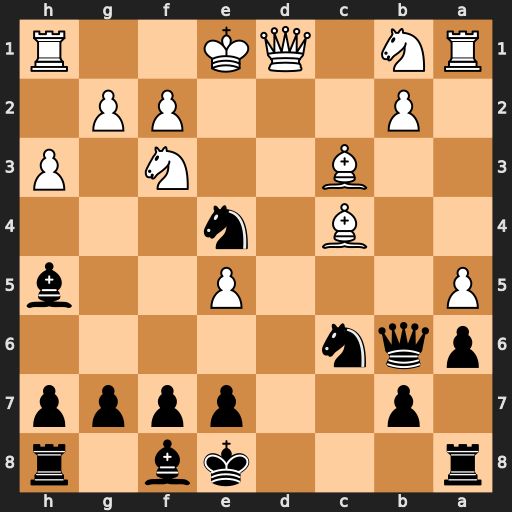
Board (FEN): r3kb1r/1p2pppp/pqn5/P3P2b/2B1n3/2B2N1P/1P3PP1/RN1QK2R
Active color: b
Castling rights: KQkq
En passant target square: -
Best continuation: Qxf2#